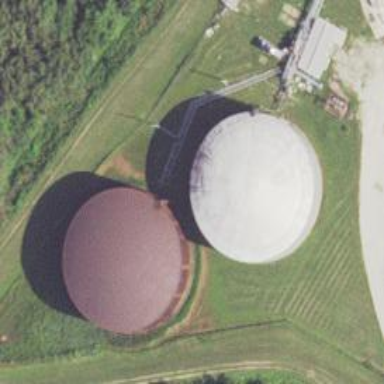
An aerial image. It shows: Storage tank that is man-made.